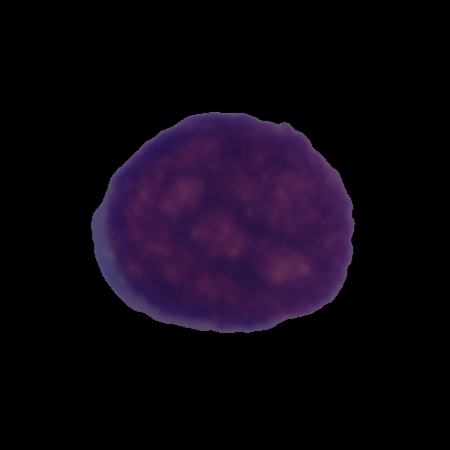
Label: healthy